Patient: sex M, age 76
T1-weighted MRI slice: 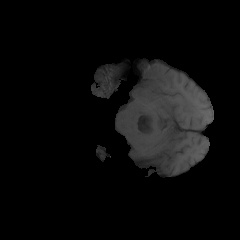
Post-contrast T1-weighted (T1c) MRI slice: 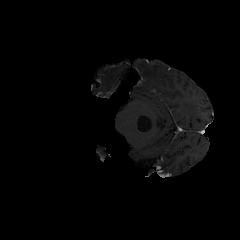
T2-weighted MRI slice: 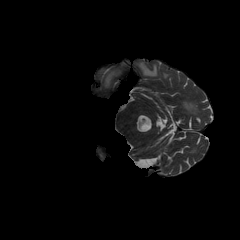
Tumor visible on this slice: yes
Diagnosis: Glioblastoma, IDH-wildtype
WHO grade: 4